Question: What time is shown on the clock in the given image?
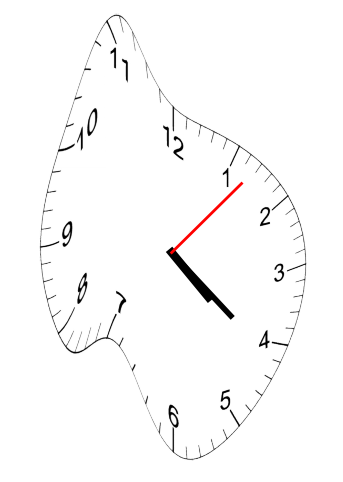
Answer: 04:21:07